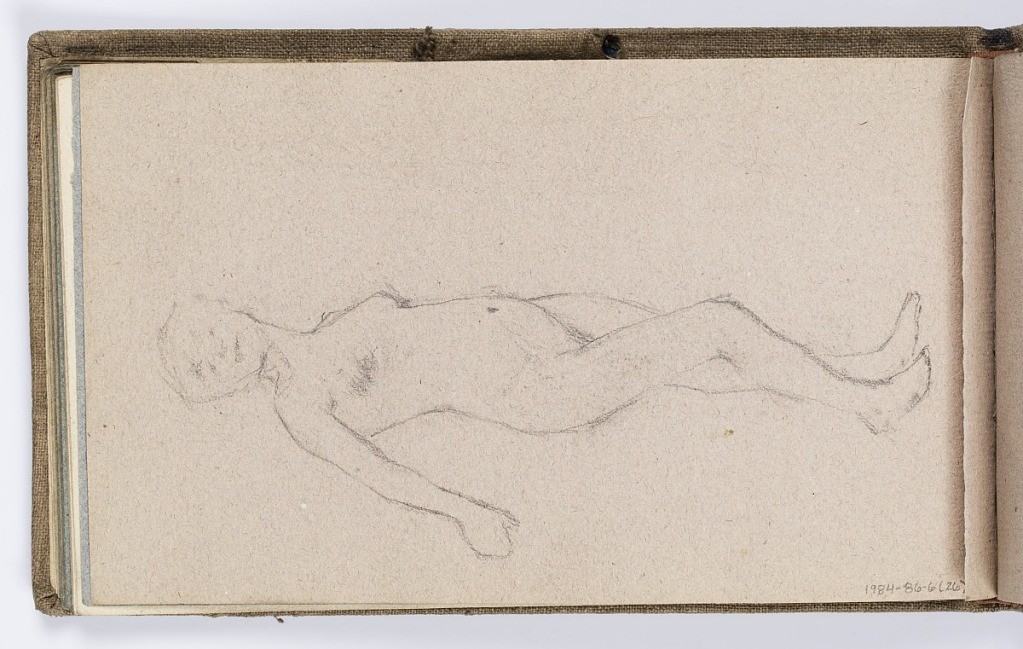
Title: Sketchbook Page: Female Nude
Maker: Kenyon Cox, American, 1856–1919
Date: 1877–78
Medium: Graphite on paper
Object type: Sketchbook folio
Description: Sketch of a standing female nude, turned slightly to the left, with right knee slightly bent and right arm held away from body.